Question: First I show the UIAlertView like this in my view controller (really nothing fancy at all):
'''
UIAlertView *alert = [[UIAlertView alloc] initWithTitle:@"Thank you"
message:@"Successfully saved bookmark"
delegate:nil
cancelButtonTitle:@"OK"
otherButtonTitles:nil];
[alert show];
'''
But as you can see in the screenshot, the title label is taking the background of my view as its background color:

I have not even the slightest idea of where this could come from, here is how I style my view controller when it appears:
'''
- (void)viewDidLoad
{
[super viewDidLoad];
// Do any additional setup after loading the view.
self.title = @"Details";
[self.view styleBackgroundColor];
[self.saveToBookmarks configureButtonStyle];
[self.getDirections configureButtonStyle];
self.name.text = [simoItem name];
self.relativeLocation.text = [self relativeLocationStringForLocation:[simoItem location]];
self.address.text = [simoItem address];
self.type.text = [self buildTypesString];
[self.name styleMainLabel];
[self.address styleSubLabel];
[self.type styleSubLabel];
[self.relativeLocation styleSubLabel];
}
'''
Tried cleaning the project, uninstalling the app from the sim and shaking my computer but nothing has done it so far...
EDIT: added code for 'styleMainLabel' on request
'''
-(void) styleMainLabel {
//colors
UIColor *backgroundColor = [Utilities getBackgoundColorPreference];
UIColor *textColor = [Utilities getTextColorPreference];
[self setBackgroundColor:backgroundColor];
[self setTextColor:textColor];
//text size styling
self.font = [UIFont fontWithName:@"Tiresias PCfont" size:35.0];
self.adjustsFontSizeToFitWidth = YES;
}
'''
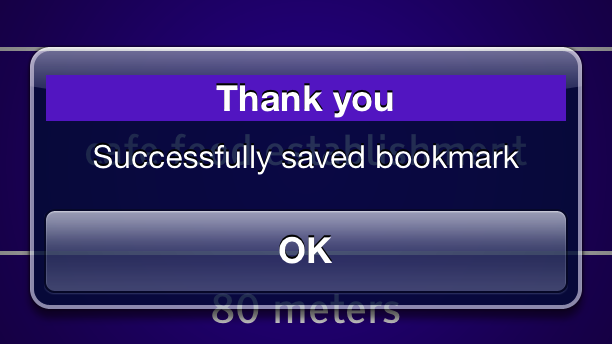
Answer: Okay I fixed the problem, this was cause by some CALayer color properties set in accessibility events callbacks. Here is the code that causes the problem
'''
- (void)accessibilityElementDidBecomeFocused {
[super accessibilityElementDidBecomeFocused];
CALayer *layer = [self layer];
layer.backgroundColor = [[Utilities getFocusedBackgroundColorPreference] CGColor];
}
-(void) accessibilityElementDidLoseFocus {
[super accessibilityElementDidLoseFocus];
CALayer *layer = [self layer];
layer.backgroundColor = [[Utilities getBackgoundColorPreference] CGColor];
}
'''
I haven't fixed it yet but turning off accessibility made it disappear. Thanks for your help.